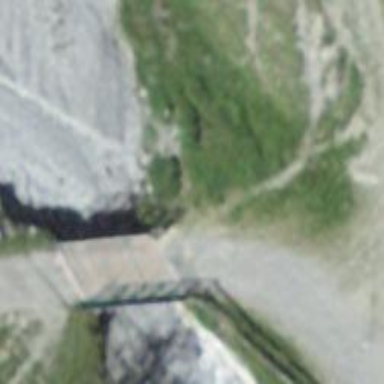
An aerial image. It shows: Track road with grade2 bridge. The track is suitable for classic grooming and categorized as hike.